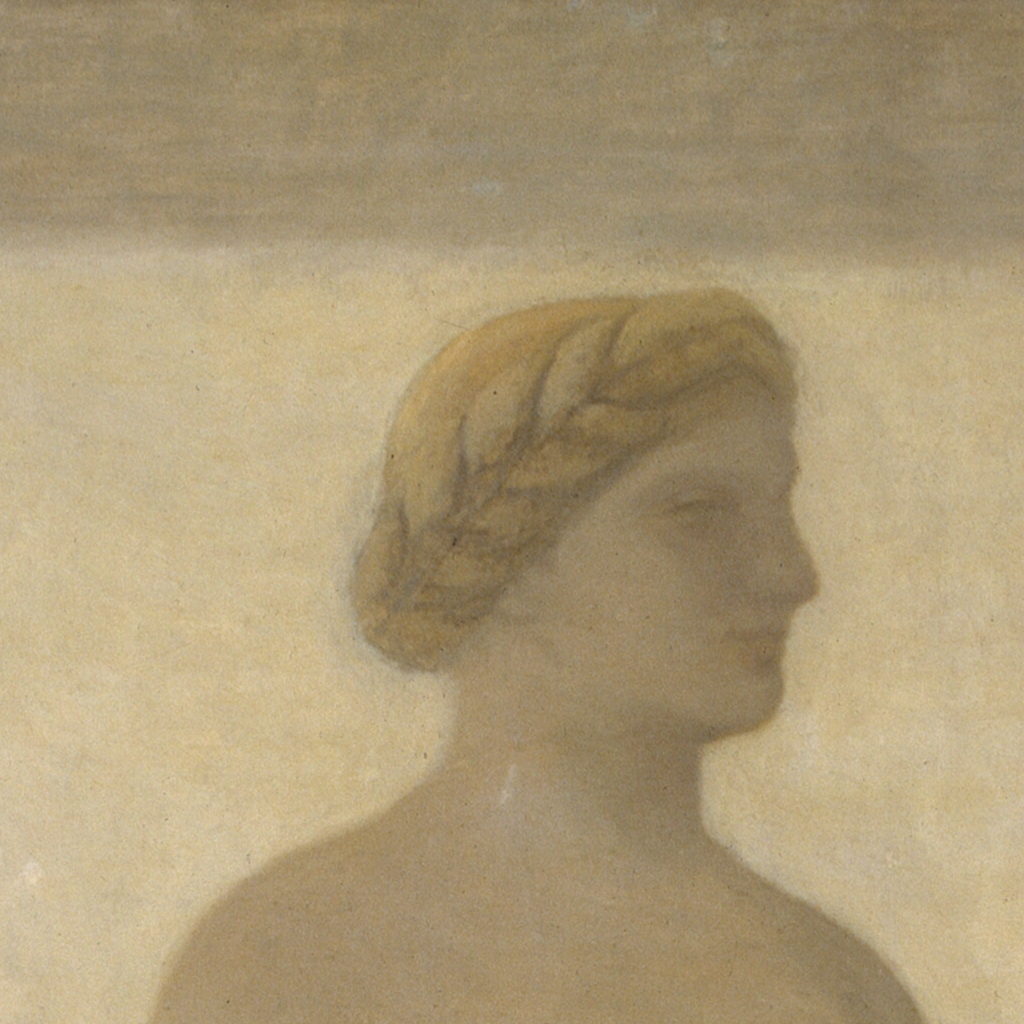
portrait painting, close up, bright diffused light, nude woman in profile facing right, golden blonde braided hair wound tightly around head, eyes nearly closed, bare neck and upper chest, pale yellow background with grey frieze at top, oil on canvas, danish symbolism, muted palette